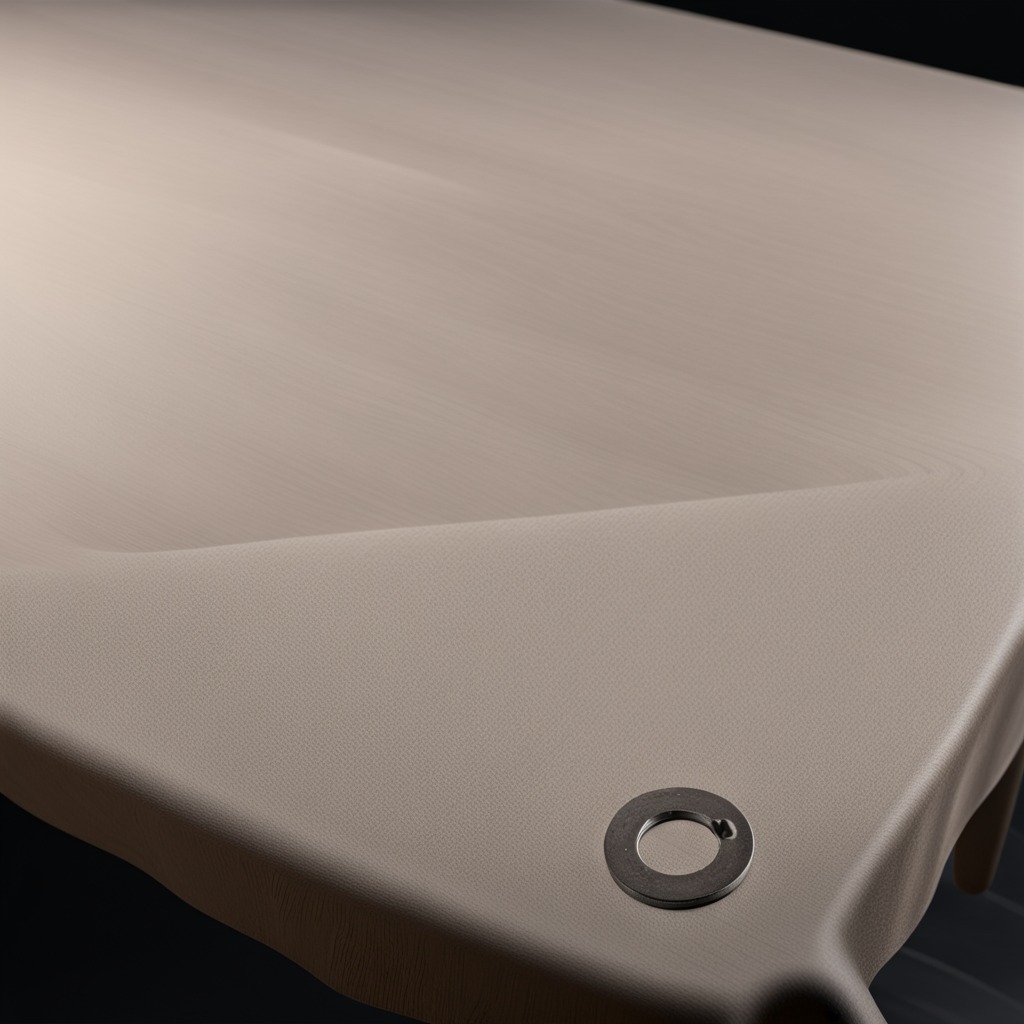
A flat metal washer lies on a wooden table inside a workshop at night.